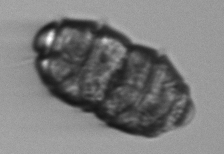
Label: Margalefidinium